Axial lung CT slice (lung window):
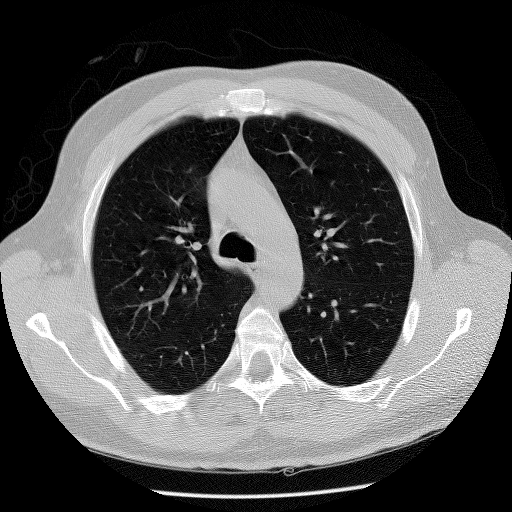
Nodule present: no